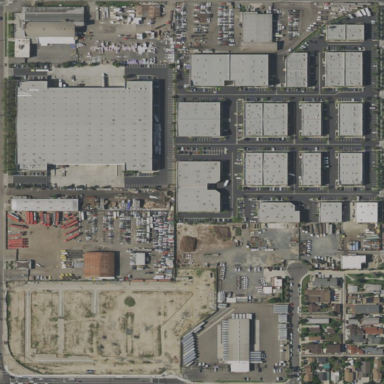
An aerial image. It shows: Industrial area.